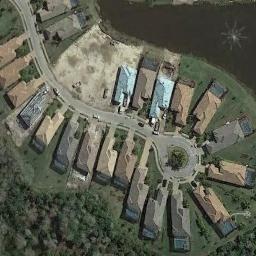
Label: residential